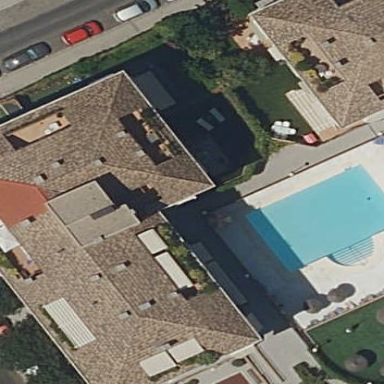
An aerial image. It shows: Swimming pool located in leisure land.